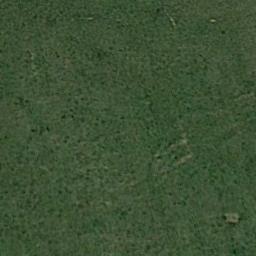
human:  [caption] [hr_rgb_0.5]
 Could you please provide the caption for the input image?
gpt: A large lush green meadow covered with green grass .

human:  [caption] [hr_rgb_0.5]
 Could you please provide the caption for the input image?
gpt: The meadow is dense but uneven .

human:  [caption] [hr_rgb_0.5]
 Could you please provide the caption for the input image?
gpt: The entire image is dominated by grass .

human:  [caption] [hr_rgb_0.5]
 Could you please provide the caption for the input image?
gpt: This meadow has evenly distributed dense grasses .

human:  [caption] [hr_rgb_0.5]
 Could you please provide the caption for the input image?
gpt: A dense meadow with many green grass .